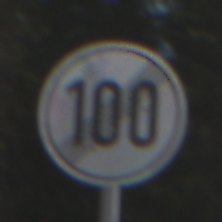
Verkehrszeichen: EndeGeschwindigkeit100
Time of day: Midday
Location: Outdoor (Nature)
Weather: PartlyCloudy
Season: NotSpecified
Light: Natural